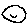
Label: smiley face